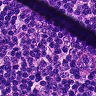
Metastatic tissue present: yes